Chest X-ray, AP view. Patient: 50 years old, sex M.
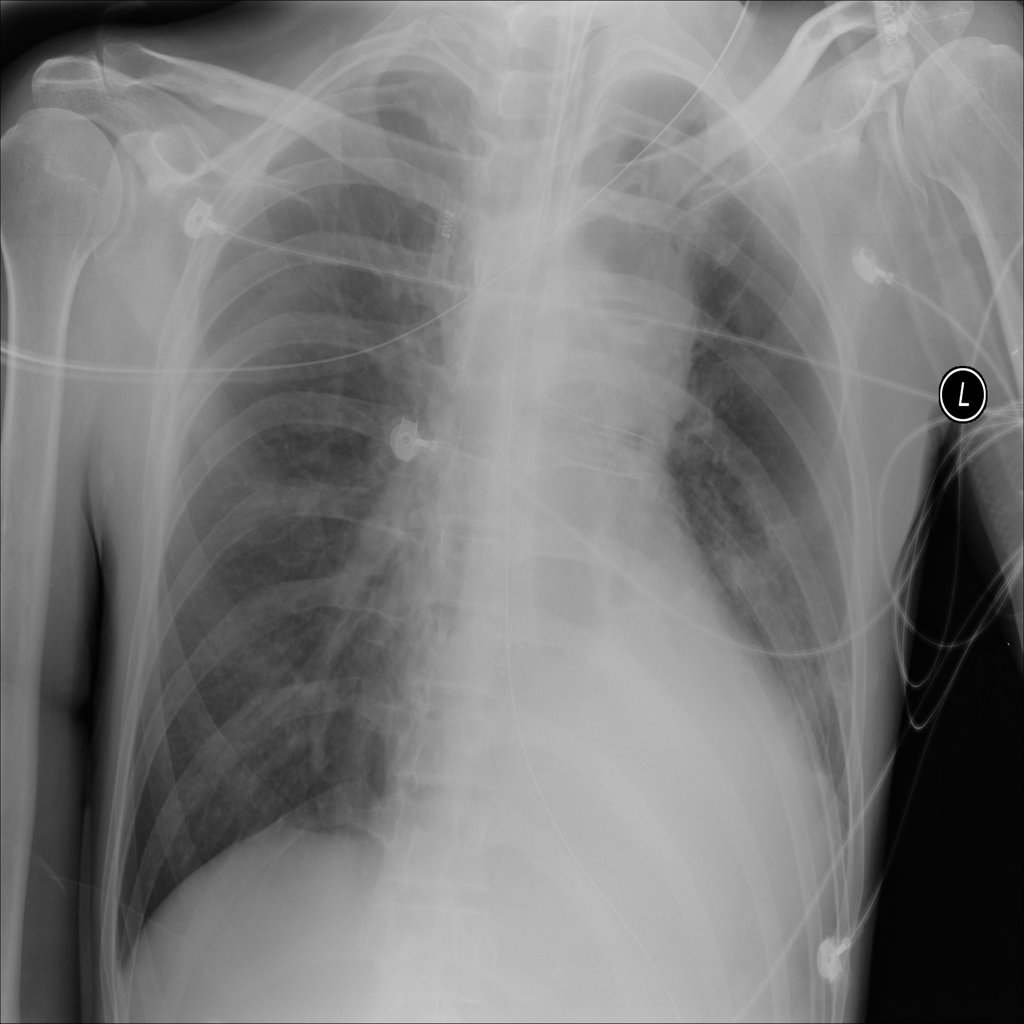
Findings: No Finding